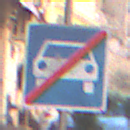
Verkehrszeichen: EndeKraftfahrstrasse
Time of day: MorningAfternoon
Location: Outdoor (Urban)
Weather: Clear
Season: NotSpecified
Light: Natural